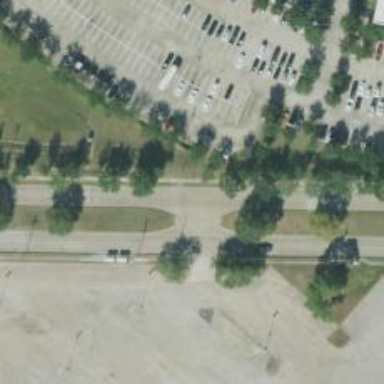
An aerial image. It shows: Secondary link road.